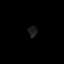
Tissue: skin
Cell type: Epithelial cells
Senescence score: 0.2547
Nuclear area (px): 92
Mean DAPI intensity: 29.054